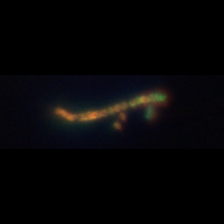
Taxon: Chaetoceros
Group: Diatoms